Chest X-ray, PA view. Patient: 49 years old, sex M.
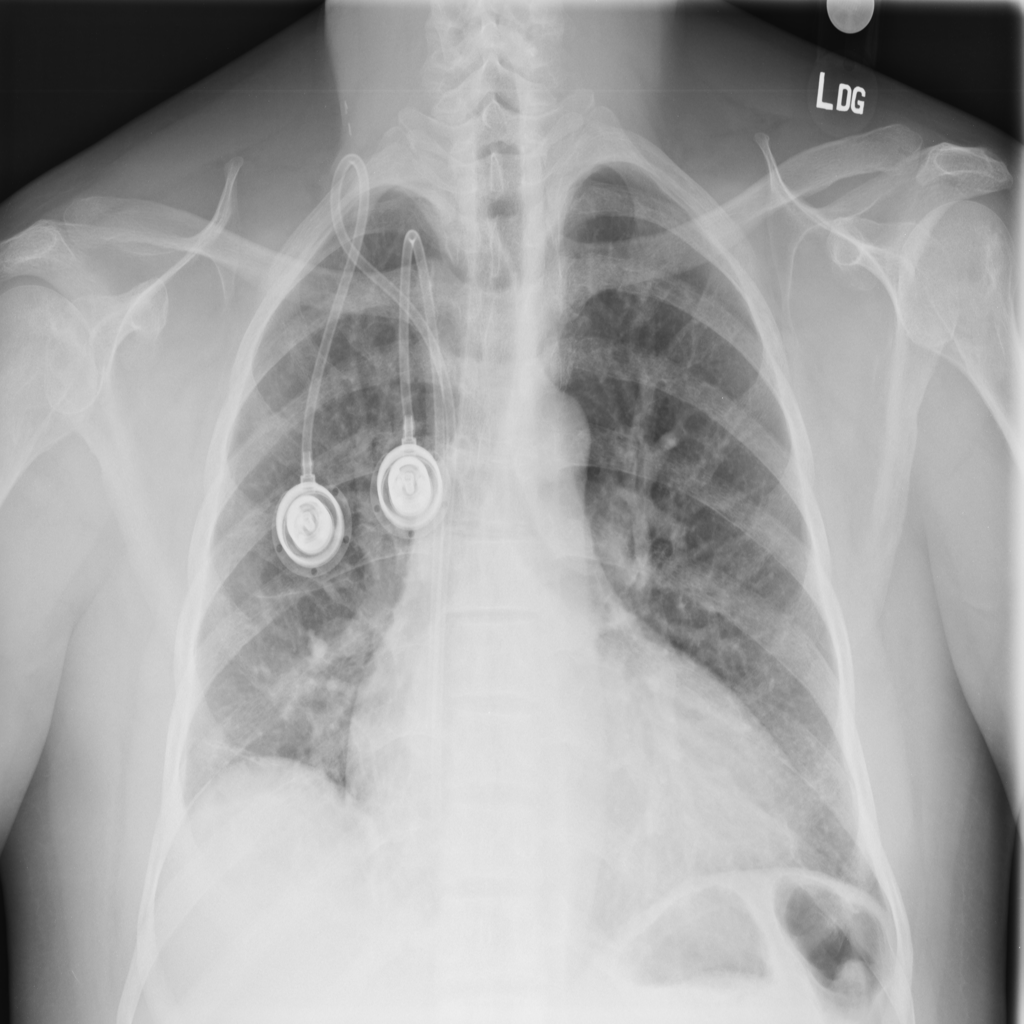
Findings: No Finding